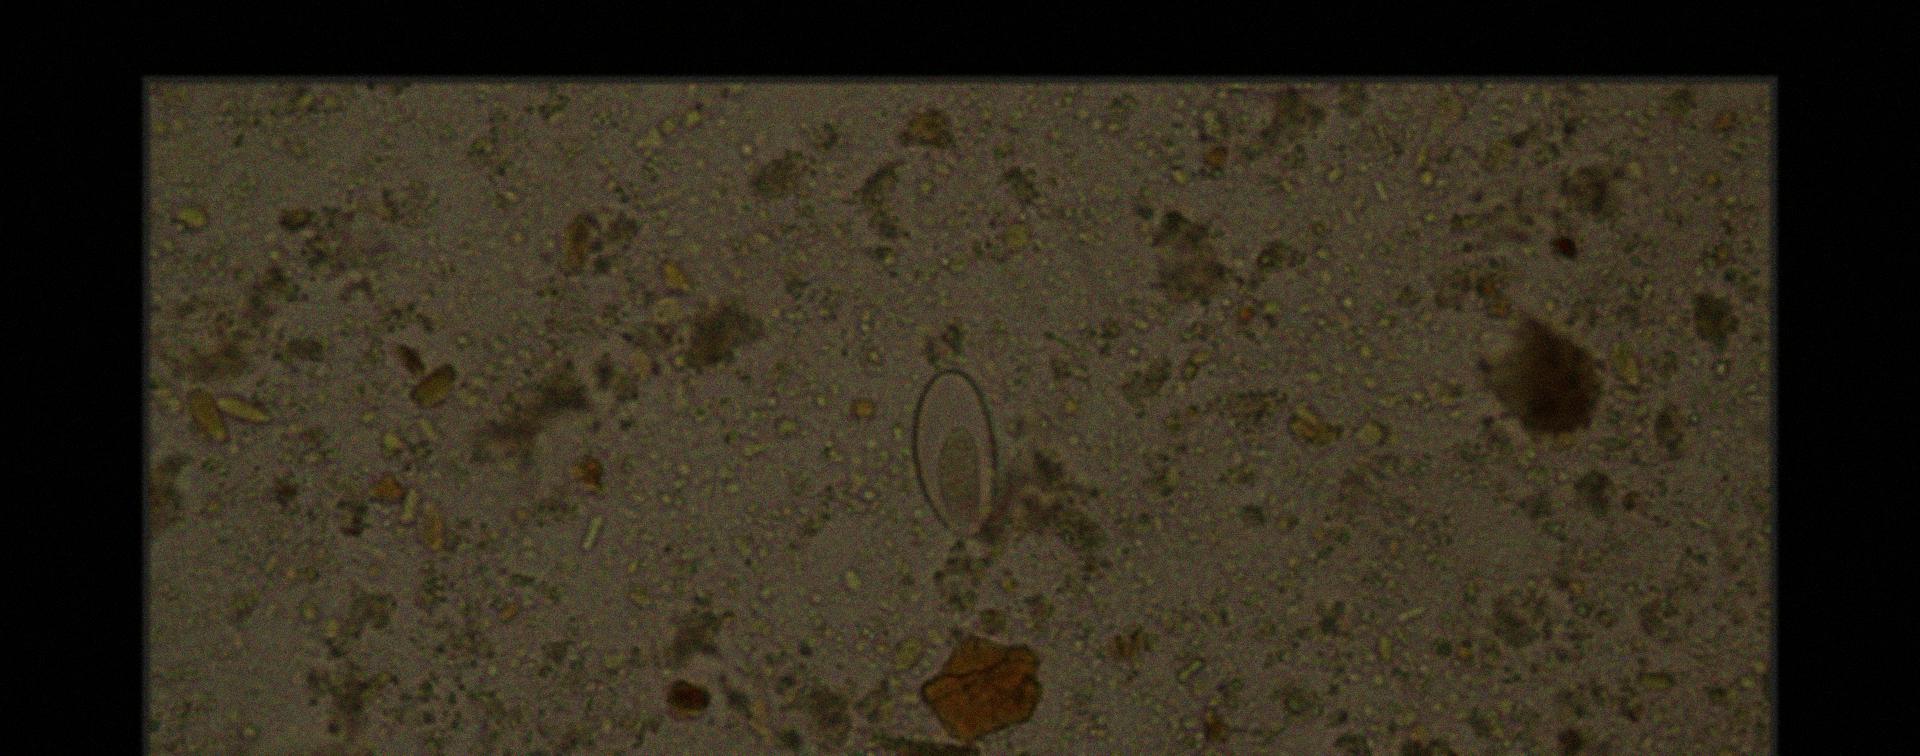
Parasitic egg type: Enterobius vermicularis